Question: We are using () and run ASP.Net MVC 5.1 application inside it.
When I publish web-sites through Web-deploy, I have an option to "Precompile during publishing":

When I publish to Azure Web Services, I can't find this option anywhere. Any pointers?
The idea is to pre-compile views, so first hit to a view would not be time-penalised by compiling on the fly.
I've looked on <URL> but it does not suit our needs. I've seen few other options, but compiling views at publishing stage makes the most sense for our case.
Just for my reference, I've tried what <URL>.
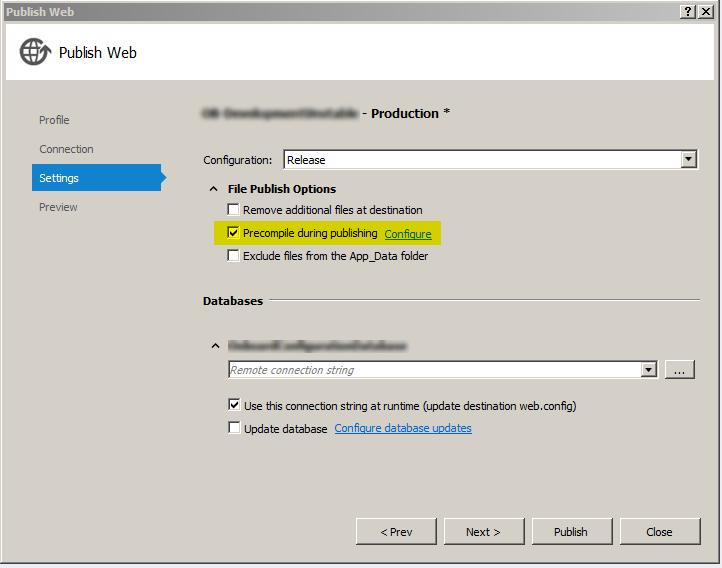
Answer: Calling compiler '%windir%\Microsoft.NET\Framework644.0.30319spnet_compiler.exe -m /LM/W3SVC/<PHONE>/ROOT' from command line on the Azure server seems to cause compilation. The Temporary ASP.Net root directory contains one directory this increases in-size and number of files contained within. The site then restarts after compilation. First page open performance then seems much better.
If I run this within a startup script it doesn't work as the site isn't avaible. I guess IIS hasn't started up. Looking at doing something like this <URL>
The site ID doesn't seem to change for different deployments. I guess could get the site id out of IIS and then use that it if it does.
So looks like that does it. Is there are more elegant way? Don't understand why compiling and deploying view files is such a chore.